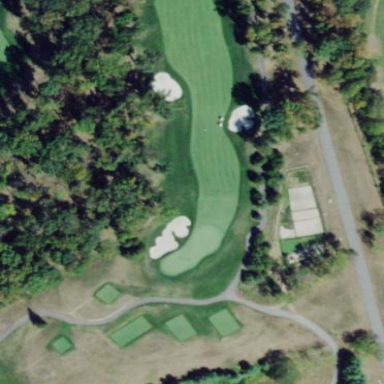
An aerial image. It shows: Grassy area designated as golf fairway.